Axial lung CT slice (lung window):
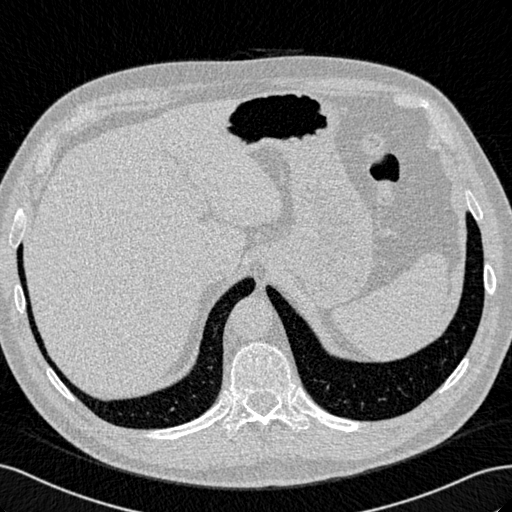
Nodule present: no